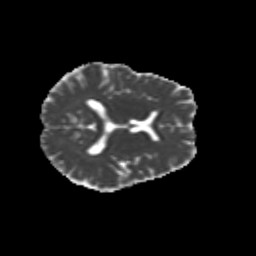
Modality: MD
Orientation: axial
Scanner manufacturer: siemens
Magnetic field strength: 3 T
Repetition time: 9.2 s
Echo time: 0.084 s